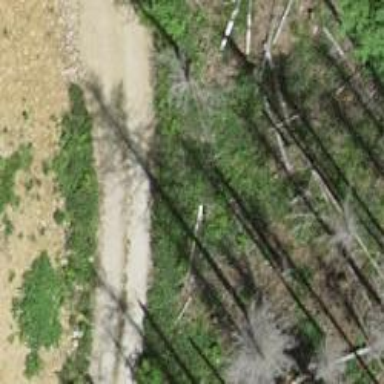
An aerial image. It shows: Dirt track road with grade 3 tracktype.